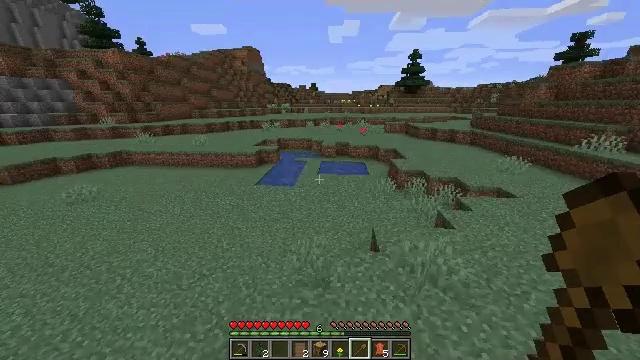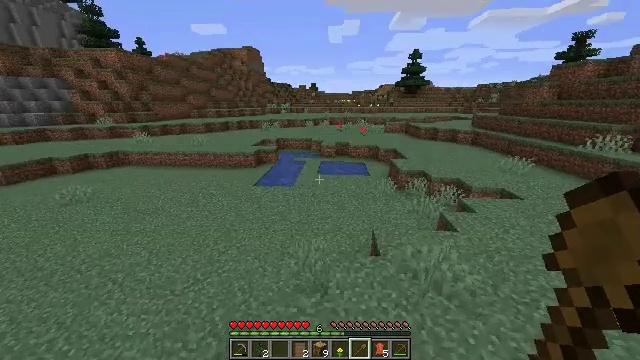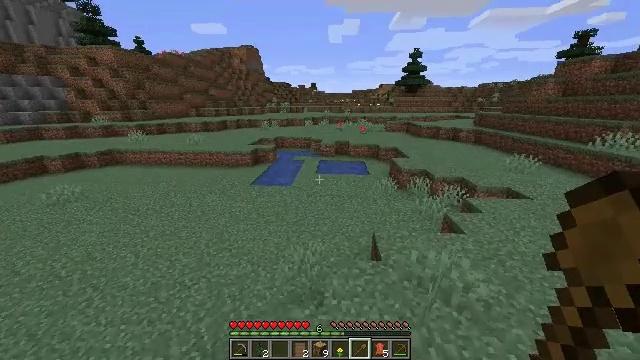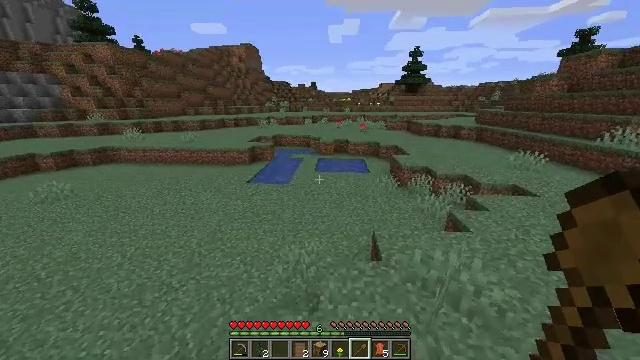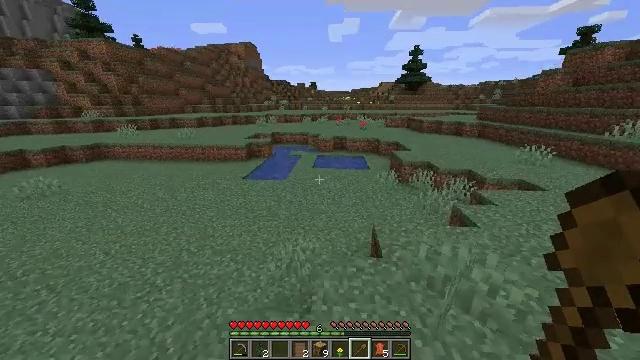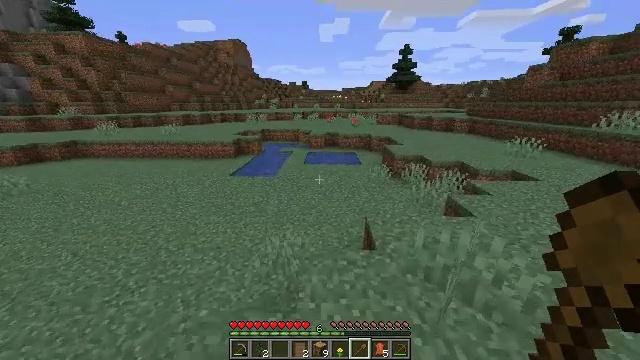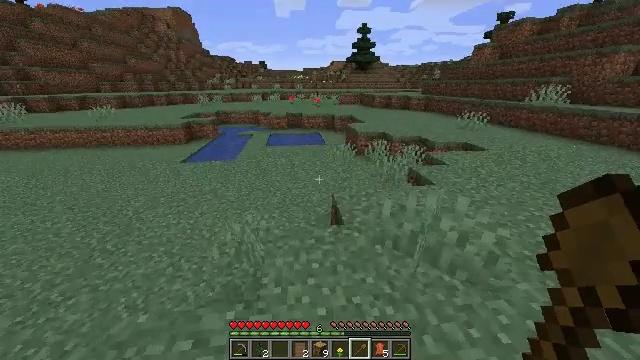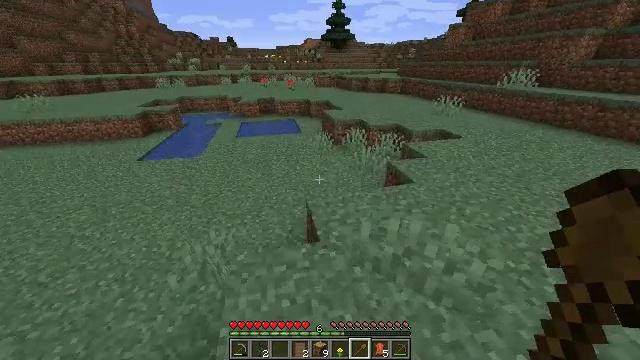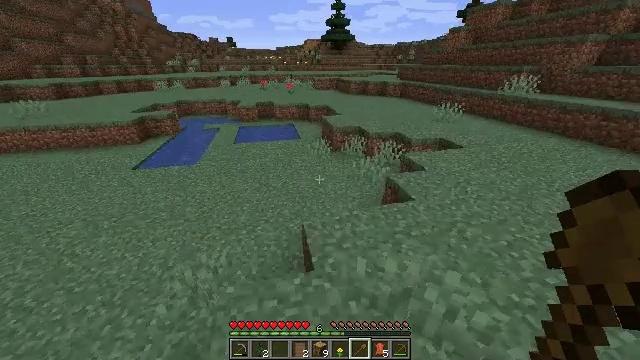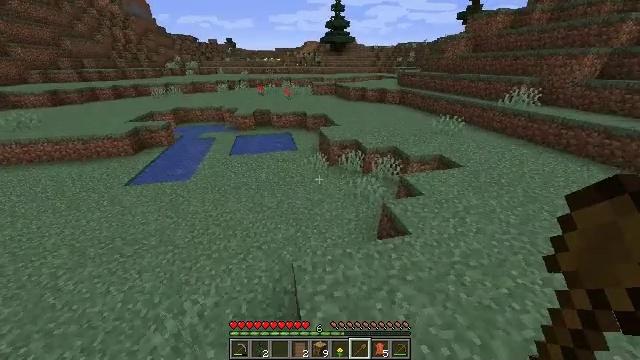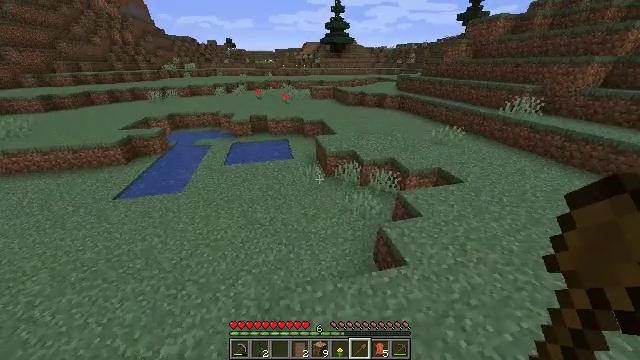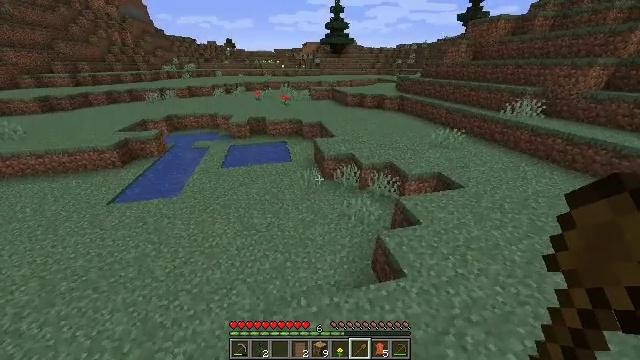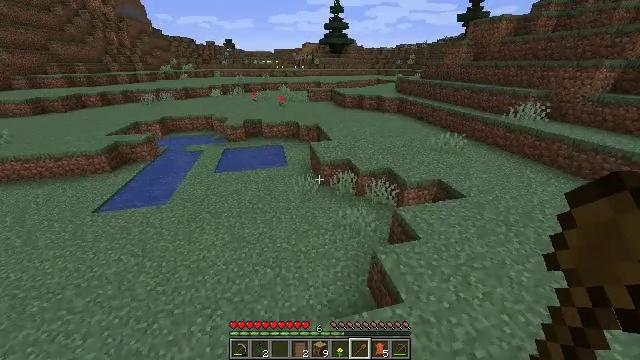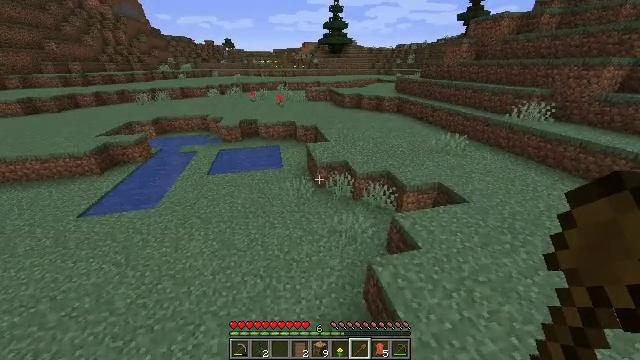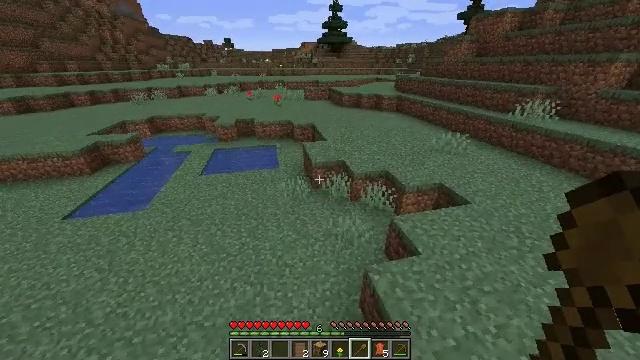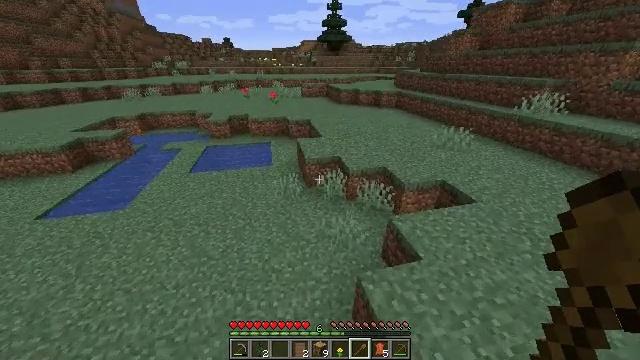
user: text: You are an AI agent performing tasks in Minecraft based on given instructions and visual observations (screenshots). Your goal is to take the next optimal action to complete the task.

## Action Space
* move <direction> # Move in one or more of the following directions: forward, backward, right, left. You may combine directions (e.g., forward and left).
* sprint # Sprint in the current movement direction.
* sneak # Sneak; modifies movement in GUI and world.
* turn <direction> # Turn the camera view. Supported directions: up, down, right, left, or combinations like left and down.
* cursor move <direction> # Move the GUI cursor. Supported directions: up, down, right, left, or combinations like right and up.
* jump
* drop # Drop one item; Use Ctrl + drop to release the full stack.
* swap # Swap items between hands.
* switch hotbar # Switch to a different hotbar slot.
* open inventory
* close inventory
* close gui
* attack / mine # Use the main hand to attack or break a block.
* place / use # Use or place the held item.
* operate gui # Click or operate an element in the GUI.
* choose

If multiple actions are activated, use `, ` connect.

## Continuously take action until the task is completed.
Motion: motion action
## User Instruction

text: Gather grass by holding the left mouse button.
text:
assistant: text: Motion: move forward and move right, jump
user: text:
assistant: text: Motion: move forward and move right, jump
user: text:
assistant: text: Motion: move forward and move right, jump
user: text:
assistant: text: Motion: move forward and move right, jump
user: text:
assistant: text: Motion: move forward and move right, turn right, jump
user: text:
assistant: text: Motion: move forward and move right, turn right and down, jump
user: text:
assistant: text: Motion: move forward and move right, turn right and down, jump
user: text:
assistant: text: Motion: move forward and move right, jump
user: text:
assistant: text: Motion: move forward and move right, jump
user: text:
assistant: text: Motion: move forward and move right, jump
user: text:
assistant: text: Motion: move forward and move right, use / place, jump
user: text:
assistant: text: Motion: move forward and move right, use / place, jump
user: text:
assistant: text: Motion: move forward and move right, use / place, jump
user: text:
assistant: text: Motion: move forward and move right, jump
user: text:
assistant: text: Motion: move forward and move right, jump
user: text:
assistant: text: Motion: move forward and move right, jump
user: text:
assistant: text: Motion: move forward and move right, turn right, jump
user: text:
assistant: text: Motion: move forward and move right, turn right, jump
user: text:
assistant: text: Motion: move forward and move right, turn right, jump
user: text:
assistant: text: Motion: move forward and move right, turn right, jump
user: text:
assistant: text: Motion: move forward and move right, turn right, jump
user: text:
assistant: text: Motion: move forward and move right, turn right and down, jump
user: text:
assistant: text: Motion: move forward and move right, turn right and down, jump
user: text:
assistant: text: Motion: move forward and move right, turn right, jump
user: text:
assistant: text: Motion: move forward and move right, turn left, jump
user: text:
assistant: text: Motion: move forward and move right, turn left, jump
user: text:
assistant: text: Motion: move forward and move right, turn left and up, jump
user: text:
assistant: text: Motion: move forward and move right, turn left and up, jump
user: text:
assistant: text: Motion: move forward, turn left and up, jump
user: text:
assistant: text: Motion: move forward, turn left and up, jump